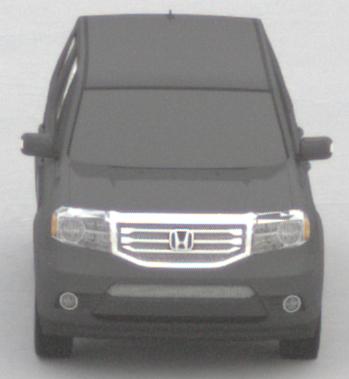
Make: Honda
Model: Pilot
Detailed model: Gen. 2 Facelift
Model produced from: 2012
Model produced until: 2015
Doors: 5
Color: gray
Road condition: dry road
Daytime: morning or afternoon
Contrast: low contrast